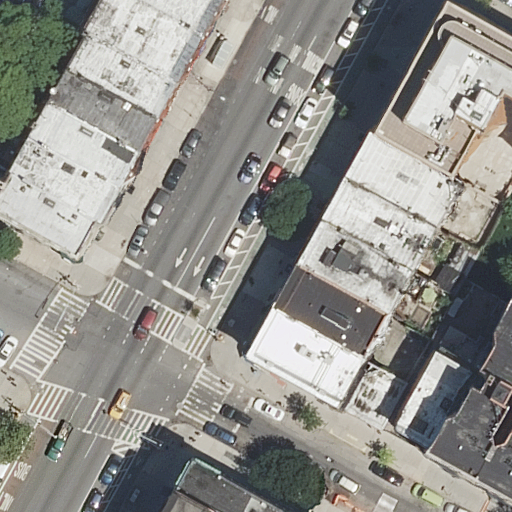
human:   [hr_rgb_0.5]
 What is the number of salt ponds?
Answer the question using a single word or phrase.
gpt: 0

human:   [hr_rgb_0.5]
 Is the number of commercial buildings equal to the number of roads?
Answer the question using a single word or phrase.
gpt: no

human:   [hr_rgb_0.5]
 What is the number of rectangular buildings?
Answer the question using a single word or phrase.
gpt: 15

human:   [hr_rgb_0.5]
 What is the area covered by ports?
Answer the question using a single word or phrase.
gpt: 0m2

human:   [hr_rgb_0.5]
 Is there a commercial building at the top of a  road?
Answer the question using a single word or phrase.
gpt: no

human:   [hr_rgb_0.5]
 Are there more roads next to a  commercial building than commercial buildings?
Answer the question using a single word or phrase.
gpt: no

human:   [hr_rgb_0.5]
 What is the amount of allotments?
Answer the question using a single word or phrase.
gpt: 0

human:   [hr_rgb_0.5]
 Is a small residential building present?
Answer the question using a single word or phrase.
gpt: yes

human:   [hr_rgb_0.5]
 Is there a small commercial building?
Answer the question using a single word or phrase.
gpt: no

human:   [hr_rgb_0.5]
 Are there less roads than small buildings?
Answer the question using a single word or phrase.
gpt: yes

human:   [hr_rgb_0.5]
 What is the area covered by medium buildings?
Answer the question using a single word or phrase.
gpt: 2677m2

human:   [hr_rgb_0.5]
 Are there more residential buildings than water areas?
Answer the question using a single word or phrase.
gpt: yes

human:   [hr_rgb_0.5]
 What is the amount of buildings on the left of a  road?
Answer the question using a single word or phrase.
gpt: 7

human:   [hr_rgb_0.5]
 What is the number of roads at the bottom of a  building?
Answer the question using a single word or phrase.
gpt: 3

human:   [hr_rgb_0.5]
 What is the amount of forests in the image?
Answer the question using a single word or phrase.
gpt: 0

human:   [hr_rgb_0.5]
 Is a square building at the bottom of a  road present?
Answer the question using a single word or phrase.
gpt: no

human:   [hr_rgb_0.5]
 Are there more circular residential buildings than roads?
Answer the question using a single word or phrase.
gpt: no

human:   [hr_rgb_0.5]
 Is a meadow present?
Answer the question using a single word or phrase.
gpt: no

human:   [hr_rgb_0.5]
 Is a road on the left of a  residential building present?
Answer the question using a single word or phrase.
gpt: yes

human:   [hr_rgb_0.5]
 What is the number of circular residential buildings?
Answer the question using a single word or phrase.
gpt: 0

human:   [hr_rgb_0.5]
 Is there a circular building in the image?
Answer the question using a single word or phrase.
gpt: no

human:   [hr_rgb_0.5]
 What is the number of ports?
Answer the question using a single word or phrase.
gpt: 0

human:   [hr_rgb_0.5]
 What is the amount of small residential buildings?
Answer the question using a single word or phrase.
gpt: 5

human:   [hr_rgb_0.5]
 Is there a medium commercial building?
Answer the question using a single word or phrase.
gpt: no

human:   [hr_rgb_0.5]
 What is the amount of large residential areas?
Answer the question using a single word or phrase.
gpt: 0

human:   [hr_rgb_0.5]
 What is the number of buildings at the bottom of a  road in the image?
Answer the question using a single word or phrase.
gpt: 7

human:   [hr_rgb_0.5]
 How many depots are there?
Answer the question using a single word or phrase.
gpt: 0

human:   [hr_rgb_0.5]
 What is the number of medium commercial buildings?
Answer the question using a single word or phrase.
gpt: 0

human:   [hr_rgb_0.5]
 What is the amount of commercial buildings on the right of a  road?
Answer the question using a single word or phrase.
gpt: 0

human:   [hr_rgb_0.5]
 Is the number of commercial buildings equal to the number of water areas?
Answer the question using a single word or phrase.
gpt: yes

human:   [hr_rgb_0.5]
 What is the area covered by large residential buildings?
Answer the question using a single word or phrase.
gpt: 0m2

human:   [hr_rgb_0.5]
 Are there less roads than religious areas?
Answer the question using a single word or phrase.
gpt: no

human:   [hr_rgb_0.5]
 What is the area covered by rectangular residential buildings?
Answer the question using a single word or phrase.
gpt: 2311m2

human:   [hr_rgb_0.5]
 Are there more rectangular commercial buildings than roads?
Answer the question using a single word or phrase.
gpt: no

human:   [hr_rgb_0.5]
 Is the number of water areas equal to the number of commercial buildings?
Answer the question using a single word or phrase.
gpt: yes

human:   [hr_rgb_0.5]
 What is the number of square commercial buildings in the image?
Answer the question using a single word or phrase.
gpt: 0